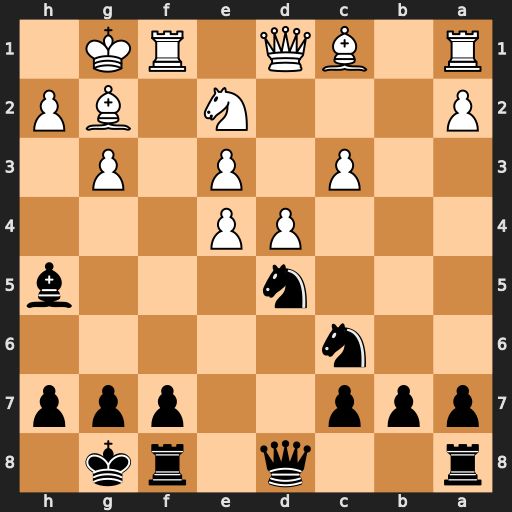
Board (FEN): r2q1rk1/ppp2ppp/2n5/3n3b/3PP3/2P1P1P1/P3N1BP/R1BQ1RK1
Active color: b
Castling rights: -
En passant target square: -
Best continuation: Nxc3 Nxc3 Bxd1